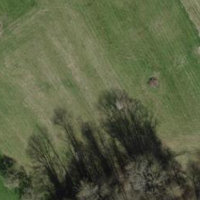
EUNIS habitat code: 52
Species observed at this site:
Cardamine pratensis